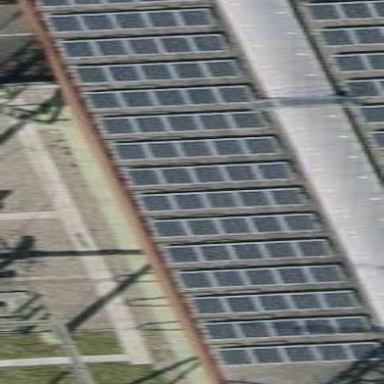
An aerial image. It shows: Solar power generator using photovoltaic panels.